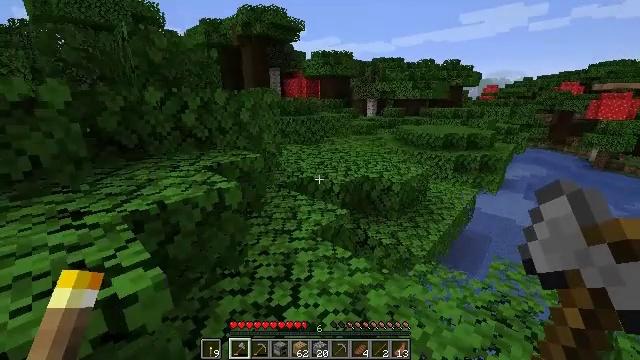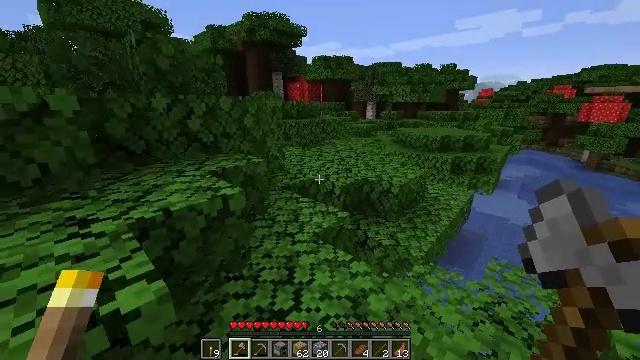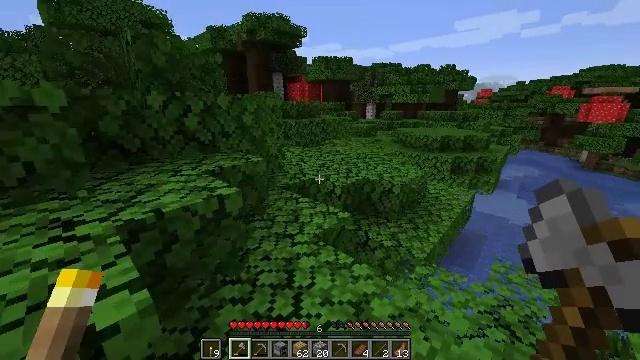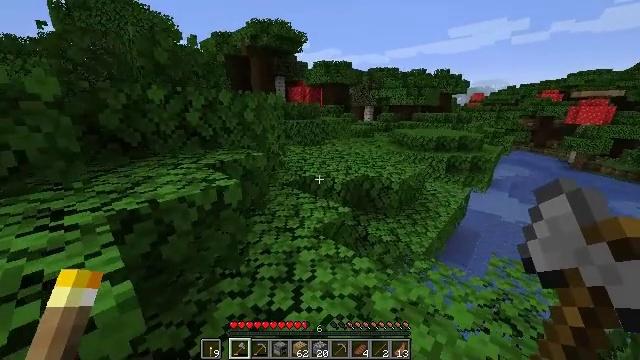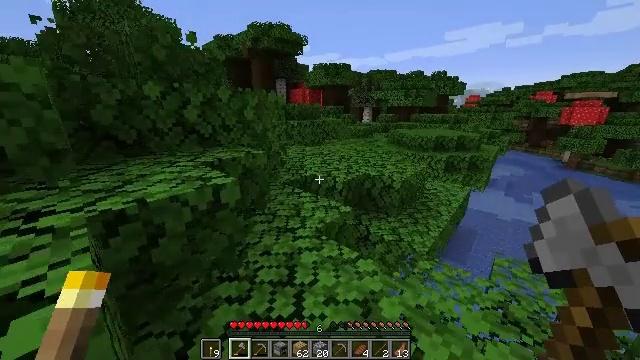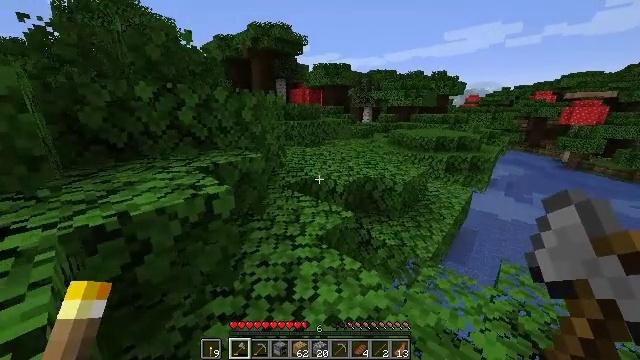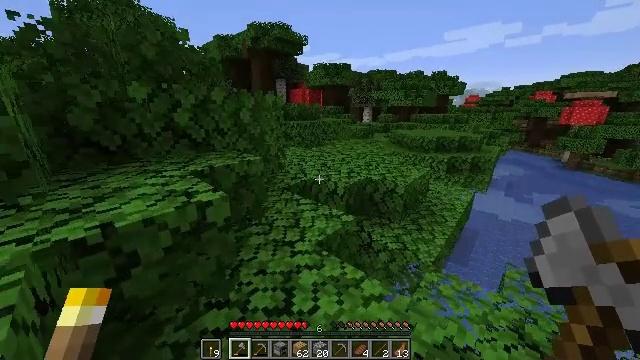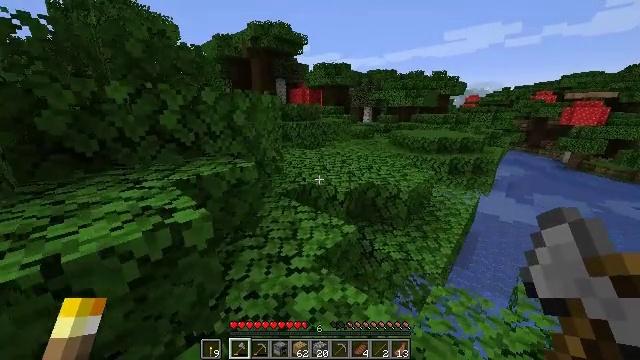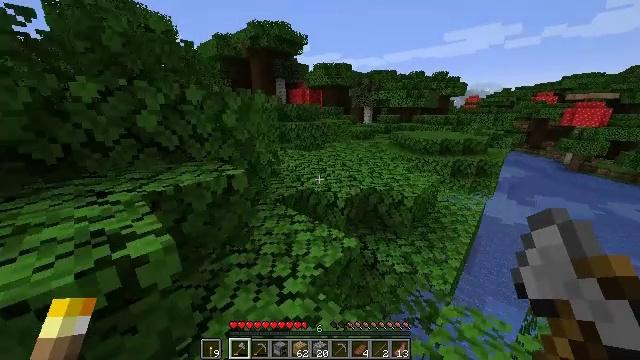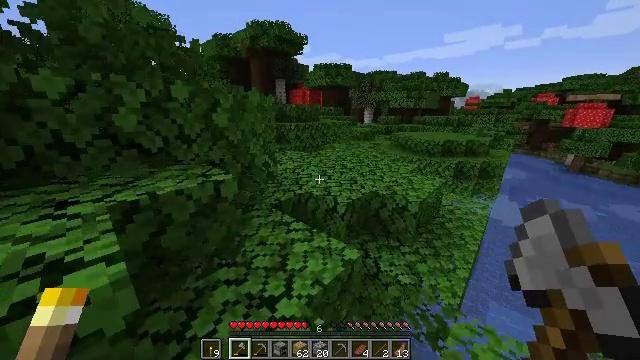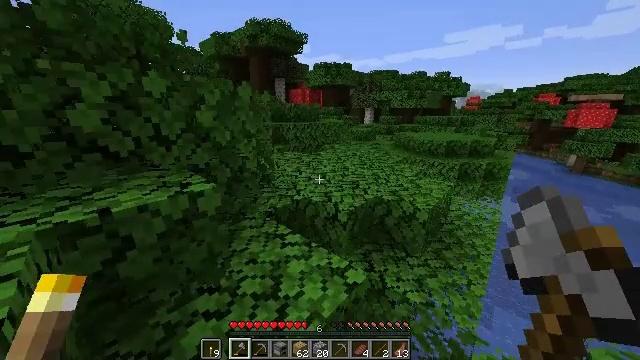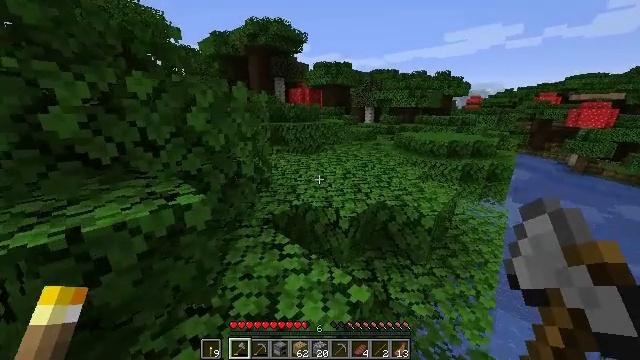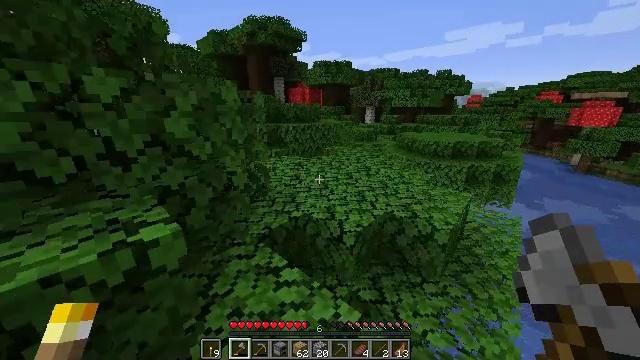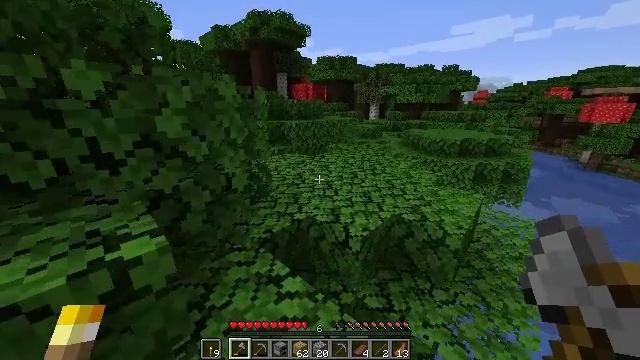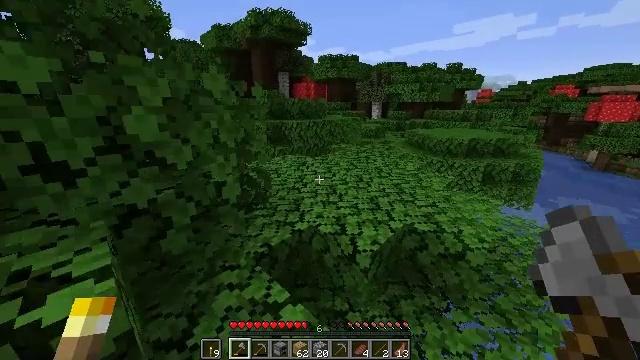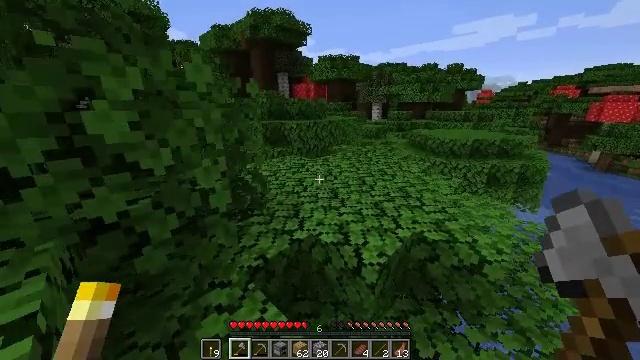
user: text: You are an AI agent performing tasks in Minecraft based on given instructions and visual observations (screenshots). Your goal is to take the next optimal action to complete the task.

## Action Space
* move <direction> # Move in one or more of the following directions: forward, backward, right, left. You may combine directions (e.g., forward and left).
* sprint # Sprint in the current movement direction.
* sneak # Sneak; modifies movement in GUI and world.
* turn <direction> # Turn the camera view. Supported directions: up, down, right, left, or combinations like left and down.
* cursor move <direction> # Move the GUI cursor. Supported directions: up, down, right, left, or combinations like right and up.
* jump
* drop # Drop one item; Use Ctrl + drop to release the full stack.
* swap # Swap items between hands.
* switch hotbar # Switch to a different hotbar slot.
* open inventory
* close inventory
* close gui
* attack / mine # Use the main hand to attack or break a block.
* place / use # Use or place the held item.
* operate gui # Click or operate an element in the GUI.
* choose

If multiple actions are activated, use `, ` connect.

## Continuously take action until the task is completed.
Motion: motion action
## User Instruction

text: Collect red mushroom blocks for building.
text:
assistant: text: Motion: move forward, sprint
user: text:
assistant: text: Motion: move forward, sprint
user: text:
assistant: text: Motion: move forward
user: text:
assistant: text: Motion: move forward
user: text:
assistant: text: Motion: move forward
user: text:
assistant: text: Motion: move forward
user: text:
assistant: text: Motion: move forward
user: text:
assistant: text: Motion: move forward
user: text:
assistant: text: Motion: move forward, sprint
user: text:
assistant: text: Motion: move forward, sprint
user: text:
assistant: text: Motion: move forward, sprint
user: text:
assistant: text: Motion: move forward, sprint
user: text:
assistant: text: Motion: move forward, sprint
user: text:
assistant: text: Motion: move forward, sprint
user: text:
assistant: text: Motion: move forward, sprint
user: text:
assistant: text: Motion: move forward, sprint
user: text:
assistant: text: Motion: move forward, sprint
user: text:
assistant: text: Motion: move forward, sprint, jump
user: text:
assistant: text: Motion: move forward, sprint, jump
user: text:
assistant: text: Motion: move forward, sprint, jump
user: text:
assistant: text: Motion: move forward
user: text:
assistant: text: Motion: move forward
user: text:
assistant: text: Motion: move forward
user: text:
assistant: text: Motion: move forward
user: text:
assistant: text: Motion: move forward, turn right
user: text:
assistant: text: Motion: move forward, turn right
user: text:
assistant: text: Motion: move forward, turn right
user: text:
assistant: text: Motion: move forward, turn right
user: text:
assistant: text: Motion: move forward, turn right and down
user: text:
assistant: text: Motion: move forward, turn right and down